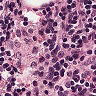
Metastatic tissue present: no